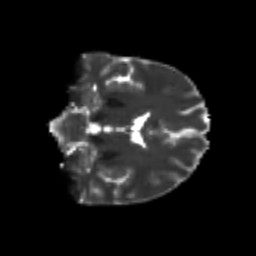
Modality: T2w
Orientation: coronal
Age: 23
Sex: male
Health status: healthy
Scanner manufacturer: philips
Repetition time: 7.391 s
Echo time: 0.08599 s